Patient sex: F
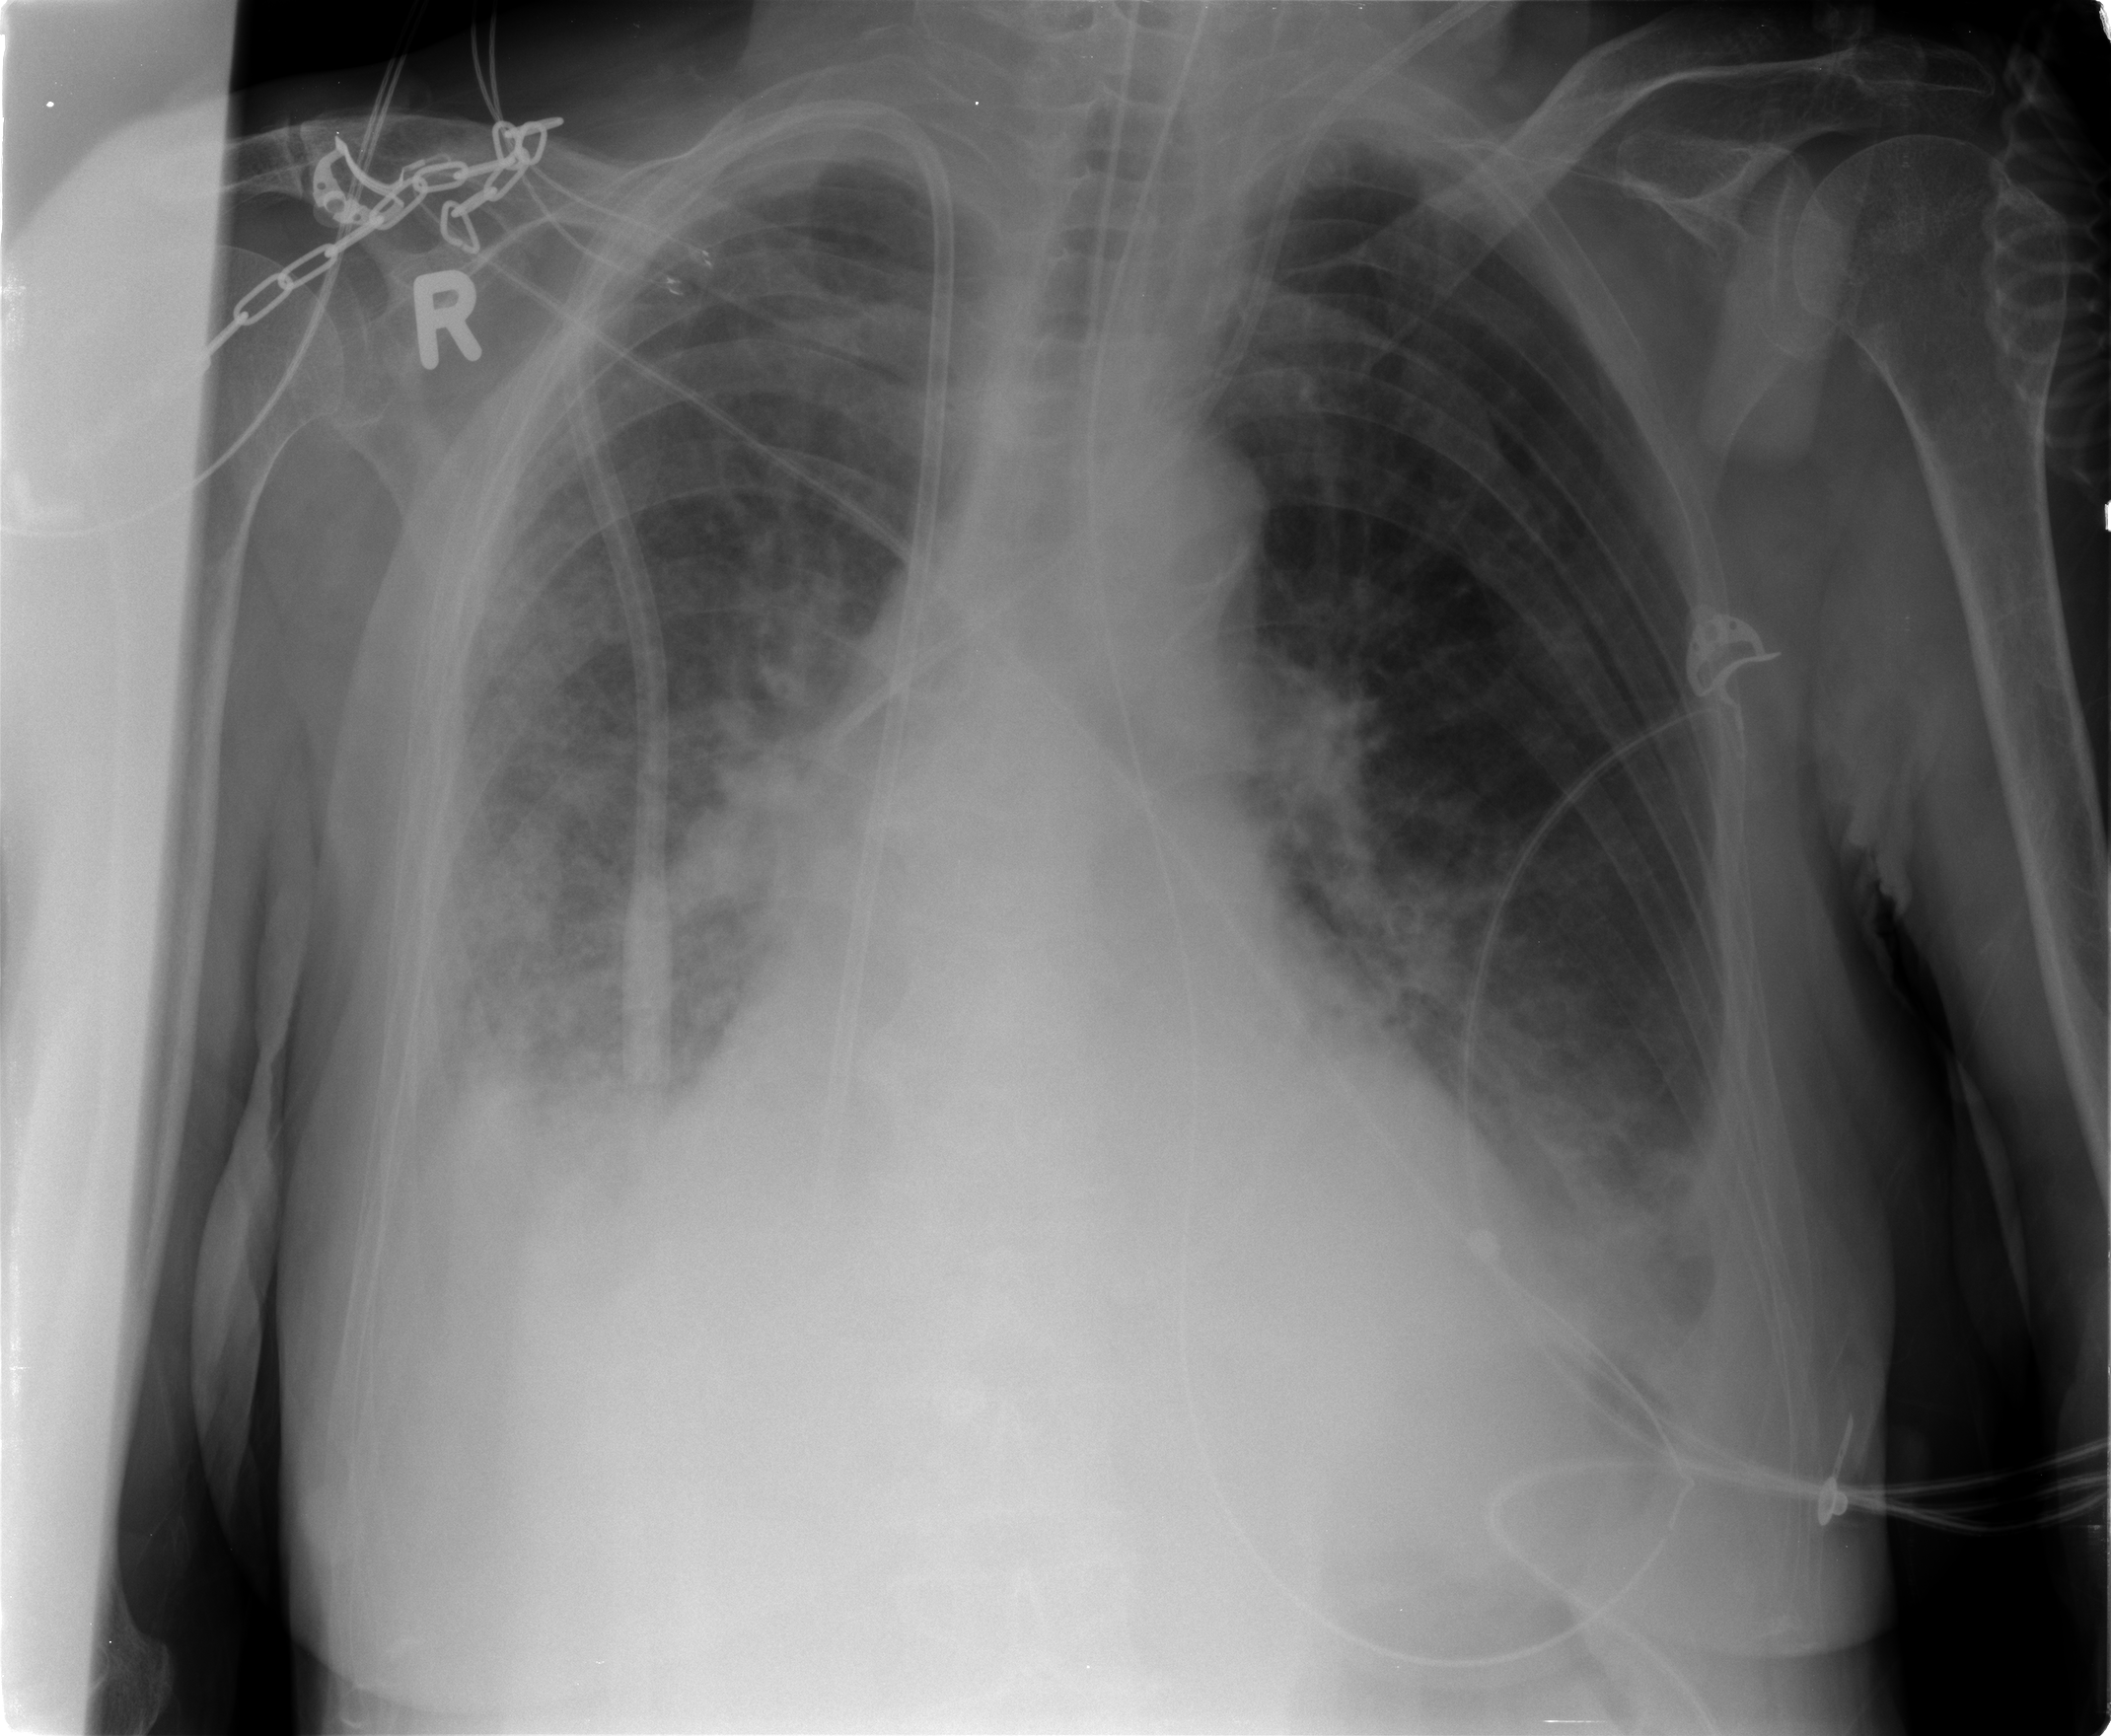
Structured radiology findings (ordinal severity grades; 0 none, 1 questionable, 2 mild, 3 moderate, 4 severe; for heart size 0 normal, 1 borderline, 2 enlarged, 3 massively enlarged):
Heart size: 0
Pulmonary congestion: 2
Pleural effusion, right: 2
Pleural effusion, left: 2
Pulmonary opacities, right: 3
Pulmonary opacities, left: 2
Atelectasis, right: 3
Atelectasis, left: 2